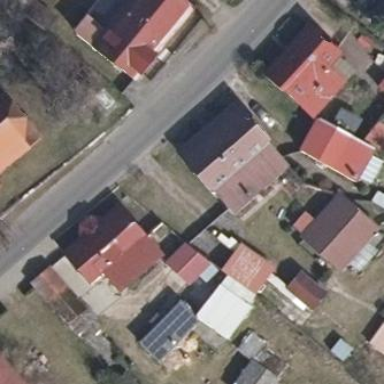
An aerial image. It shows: Detached building.